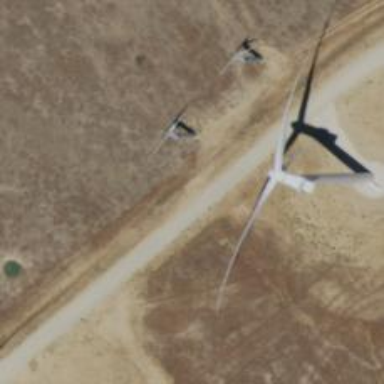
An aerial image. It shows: Wind power generator employing wind turbines.